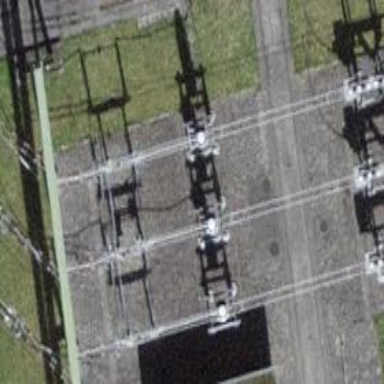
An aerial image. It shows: Power line with 3 cables running through bay.